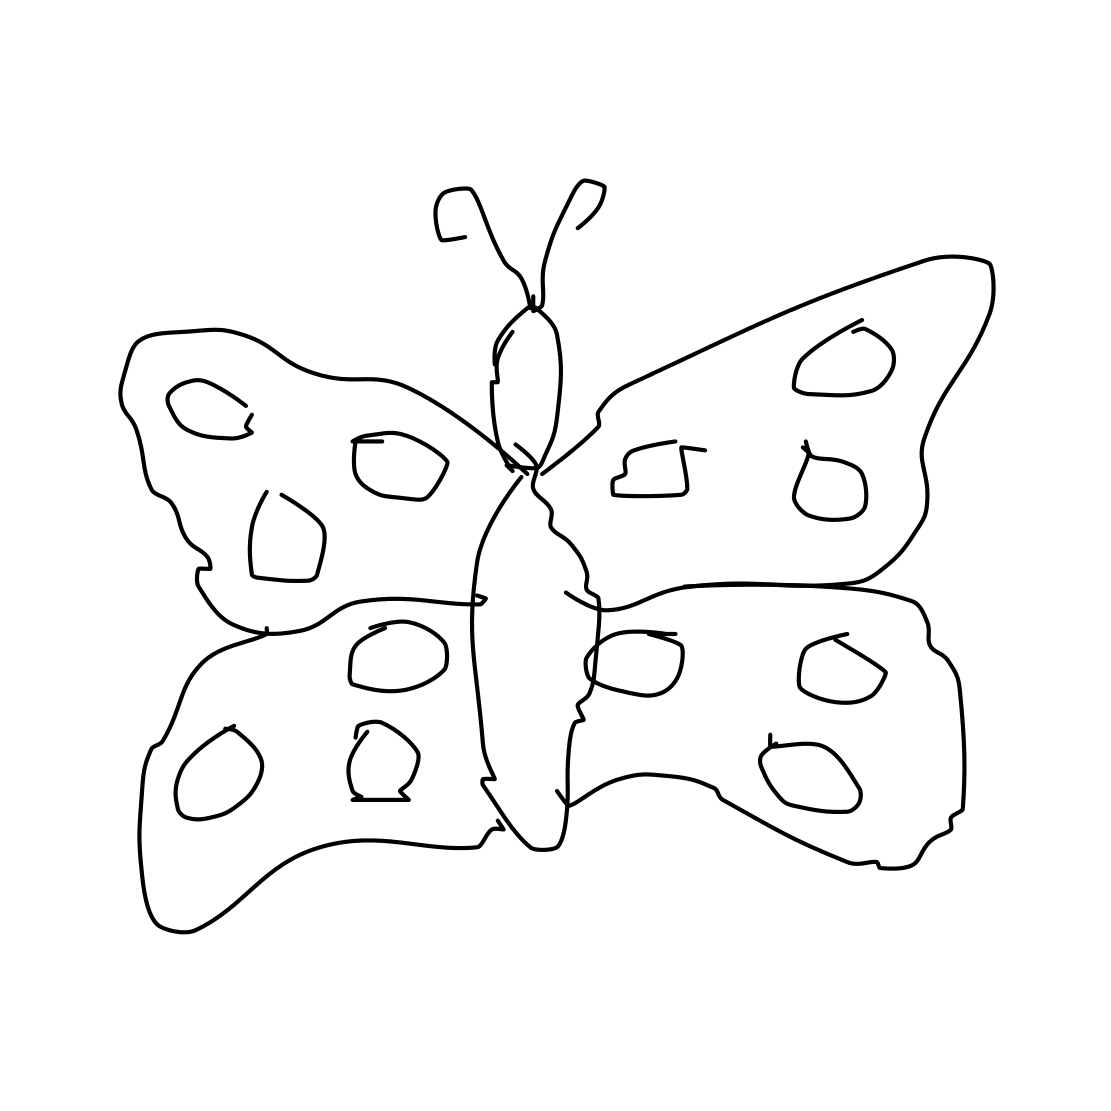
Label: butterfly